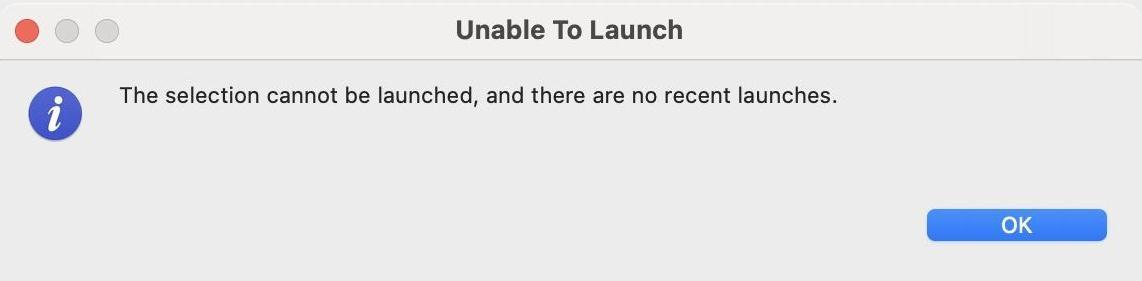
Accessibility tree:
{"name": "Unable_To_Launch", "role": "AXWindow", "description": null, "role_description": "standard window", "value": null, "position": "495.00;402.00", "size": "572;137", "children": [{"name": "OK", "role": "AXButton", "description": null, "role_description": "button", "value": null, "position": "458.00;99.00", "size": "102;27", "children": []}, {"name": null, "role": "AXStaticText", "description": null, "role_description": "text", "value": "", "position": "12.00;78.00", "size": "4;14", "children": []}, {"name": null, "role": "AXStaticText", "description": null, "role_description": "text", "value": "The selection cannot be launched, and there are no recent launches.", "position": "58.00;39.00", "size": "502;14", "children": []}, {"name": null, "role": "AXImage", "description": "info", "role_description": "image", "value": null, "position": "12.00;39.00", "size": "32;32", "children": []}, {"name": null, "role": "AXButton", "description": null, "role_description": "close button", "value": null, "position": "7.00;6.00", "size": "14;16", "children": []}, {"name": null, "role": "AXButton", "description": null, "role_description": "zoom button", "value": null, "position": "47.00;6.00", "size": "14;16", "children": [{"name": null, "role": "AXGroup", "description": null, "role_description": "group", "value": null, "position": "47.00;6.00", "size": "14;16", "children": []}]}, {"name": null, "role": "AXButton", "description": null, "role_description": "minimize button", "value": null, "position": "27.00;6.00", "size": "14;16", "children": []}, {"name": null, "role": "AXStaticText", "description": null, "role_description": "text", "value": "Unable To Launch", "position": "226.00;5.00", "size": "119;16", "children": []}]}